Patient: sex F, age 65
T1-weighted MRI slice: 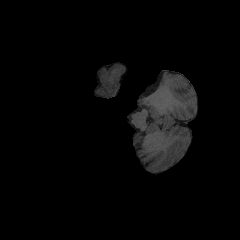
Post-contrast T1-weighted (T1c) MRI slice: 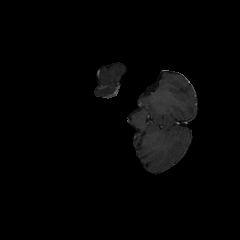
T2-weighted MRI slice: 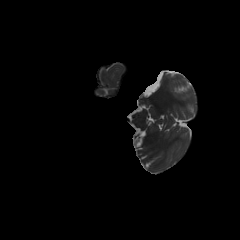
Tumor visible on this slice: no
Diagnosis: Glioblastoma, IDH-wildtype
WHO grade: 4